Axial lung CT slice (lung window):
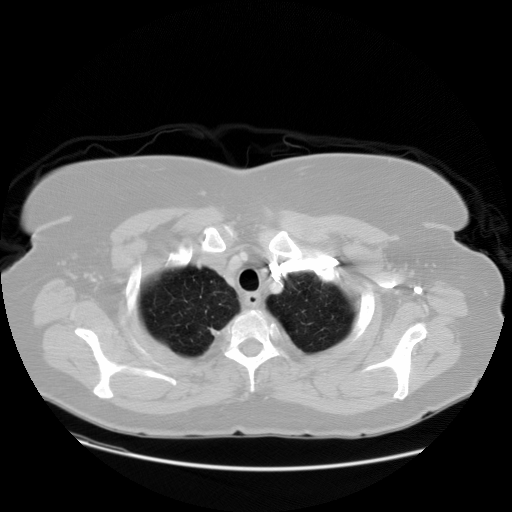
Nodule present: no